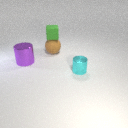
large brown rubber sphere behind small cyan metal cylinder